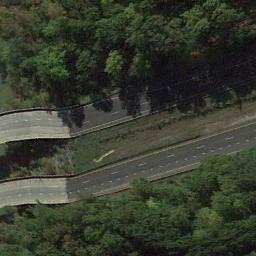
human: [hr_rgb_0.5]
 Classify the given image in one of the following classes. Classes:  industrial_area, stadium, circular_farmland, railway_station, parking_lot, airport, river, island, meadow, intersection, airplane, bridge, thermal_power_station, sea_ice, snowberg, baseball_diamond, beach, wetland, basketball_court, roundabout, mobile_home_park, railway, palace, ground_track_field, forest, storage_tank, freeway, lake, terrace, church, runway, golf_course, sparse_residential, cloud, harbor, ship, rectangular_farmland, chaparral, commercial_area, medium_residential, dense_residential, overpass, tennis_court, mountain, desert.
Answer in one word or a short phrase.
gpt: freeway